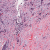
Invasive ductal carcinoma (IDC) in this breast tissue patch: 0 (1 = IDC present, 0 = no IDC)